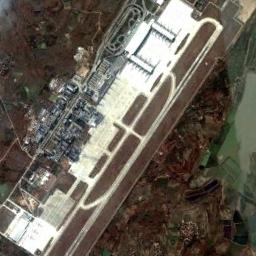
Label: airport